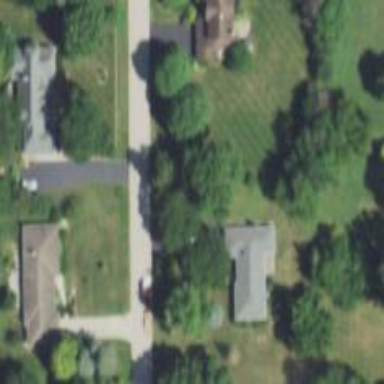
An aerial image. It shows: Driveway.